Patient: sex F, age 33
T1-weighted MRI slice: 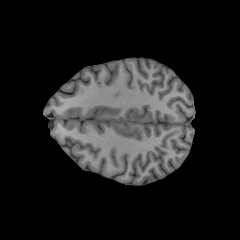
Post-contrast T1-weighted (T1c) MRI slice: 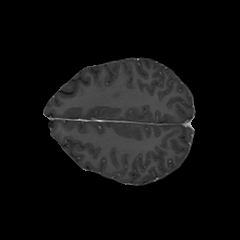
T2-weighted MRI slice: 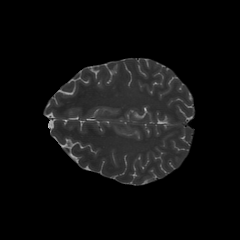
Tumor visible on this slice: no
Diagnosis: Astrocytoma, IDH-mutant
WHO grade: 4